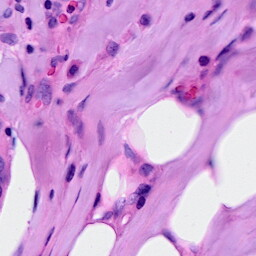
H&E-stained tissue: Breast